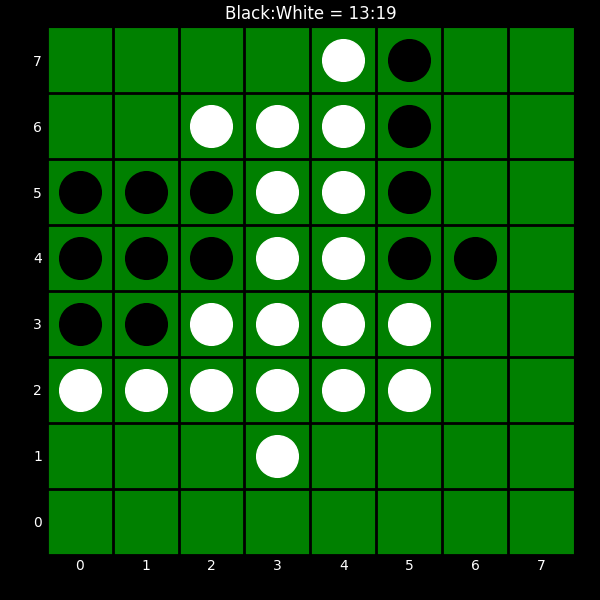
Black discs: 13
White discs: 19